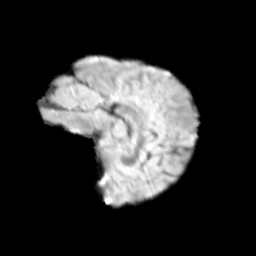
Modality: T2w
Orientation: sagittal
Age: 9
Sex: male
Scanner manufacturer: siemens
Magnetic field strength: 3 T
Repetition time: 3.8 s
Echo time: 0.07 s